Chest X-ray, PA view. Patient: 43 years old, sex F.
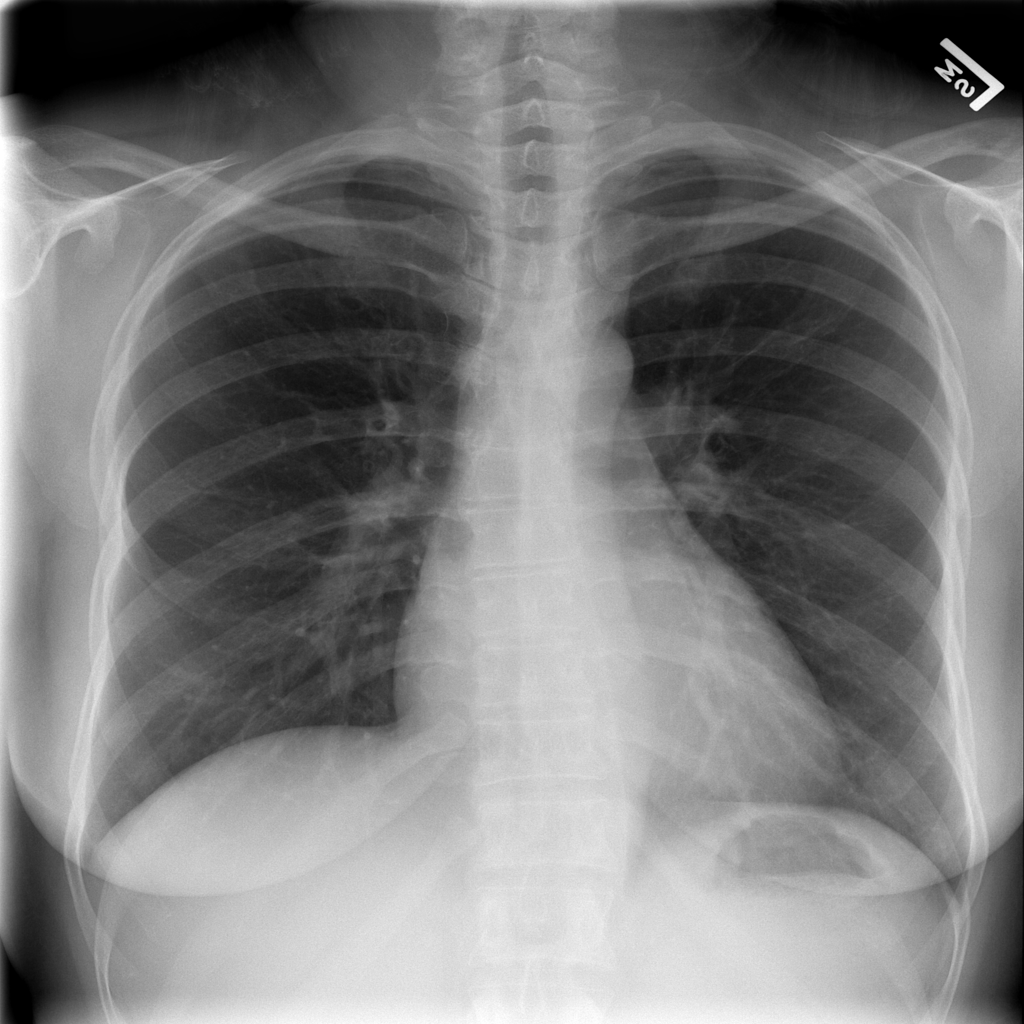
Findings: No Finding